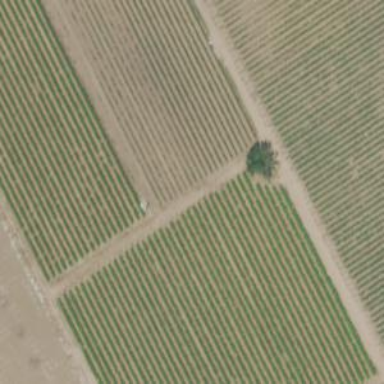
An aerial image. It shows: Vineyard with wine grapes as the crop.